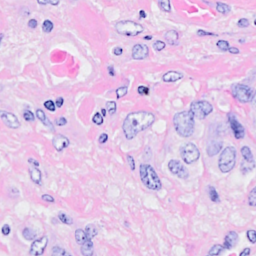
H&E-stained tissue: Breast